Электрическая схема состоит из~трех конденсаторов $C_1$, $C_2$, $C_3$ одинаковой емкости~$C$, катушки с~индуктивностью~$L$, двух идеальных диодов, источника постоянного напряжения~$U_0$, ключа~$K$~(см. рисунок).  Первоначально перед замыканием ключа конденсаторы не~заряжены. Затем ключ переводят в~положение~$1$, и, после установления равновесия, переключают в~положение~$2$.
Чему равны напряжения на~конденсаторах $U_1$, $U_2$ и $U_3$ перед переключением ключа в~положение~$2$?
Чему равно максимальное значение $I_D$ тока через диоды после переключения ключа в~положение~$2$?
В~каких пределах $\left(\left[ U_1^{{min}},\ U_1^{{max}}\right]\right.$, $\left[ U_2^{{min}},\ U_2^{{max}}\right]$ и $\left.\left[ U_3^{{min}},\ U_3^{{max}}\right]\right)$ изменяются напряжения на~конденсаторах после переключения ключа в~положение~$2$?
Качественно изобразите график зависимости сила тока $I$, протекающего через индуктивность, от времени.
Чему равен период колебаний $T$ тока $I$? Активным сопротивлением индуктивности и~проводов можно пренебречь.
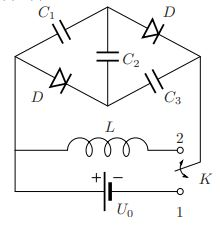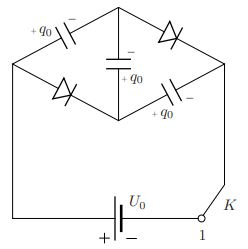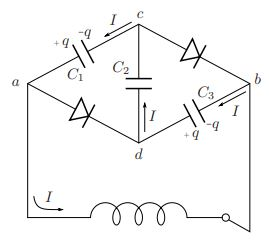
Чему равны напряжения на~конденсаторах $U_1$, $U_2$ и $U_3$ перед переключением ключа в~положение~$2$?
Решение: При~замыкании ключа в~положение~$1$, конденсаторы подключены к~источнику параллельно и~заряжаются до~напряжения~$U_0$ каждый~(см. рисунок).  Заряд конденсаторов при~этом $q_0=CU_0$. Рассмотрим начальный этап колебаний. Ток при~этом течёт в~направлениях, указанных на~рисунке ниже, напряжения на~$C_1$ и~$C_3$ уменьшаются, на~$C_2$~—~увеличивается.  Потенциал~$\varphi_d$ точки~$d$ больше потенциала~$\varphi_a$ точки~$a$, $\varphi_b$ больше, чем $\varphi_c$, ток через диоды не~течет. Пусть в~момент времени~$t$ заряд конденсаторов~$C_1$ и~$C_3$ равен $q(t)$ ($t=0$ при переключении ключа в~положение~$2$), $q(0)=q_0$. Тогда протекший через индуктивность заряд~$\Delta q=q_0-q$, а~на~конденсаторе~$C_2$ заряд $q_2=2q_0-q$. Для контура~$abdca$ $$ L\dot I=\frac{q}{C}-\frac{2q_0-q}{C}+\frac{q}{C}. $$ Учитывая, что $I=-\dot q$, получаем $$ -L\ddot q=\frac{3q}{C}-\frac{2q_0}{C} \quad\Rightarrow\quad L\ddot q+\frac{3}{C}\left(q-\frac{2}{3}q_0\right)=0. $$ Заменив $q-\frac{2}{3}q_0=q_1$, учитывая, что $\ddot q=\ddot q_1$, получим $$ L\ddot q_1+\frac{3}{C}q_1=0. $$ Это уравнение гармонических колебаний, причём при $t=0$ $q_1(0)=q_0/3$. Решение этого уравнения $q_1(t)=q_1(0)\cos{\omega t}=\frac{q_0}{3}\cos{\omega t},$ где $\omega=\sqrt{3/LC}$. Для заряда $q(t)$ имеем $$ q(t)=q_1(t)+\frac{2}{3}q_0=q_0\left(\frac{2}{3}+\frac{1}{3}\cos{\omega t}\right). \tag1 $$ Качественный график $I(t)$~—~синусоида симметричная относительно оси времени и выходящая из начала координат. Ток через индуктивность при~этом меняется по~гармоническому закону $$ I(t)=-\dot q=\frac{\omega q_0}{3}\sin{\omega t}. $$ Для заряда~$q_2(t)$ конденсатора~$C_2$ имеем $$ q_2(t)=2q_0-q(t)=q_0\left(\frac{4}{3}-\frac{1}{3}\cos{\omega t}\right). \tag2 $$ При $t=\frac{T}{2}=\frac{\pi}{\omega}=\pi\sqrt{\frac{LC}{3}}$ ток через индуктивность становится равен~$0$, затем течёт в~обратном направлении. Однако диоды по-прежнему «закрыты», так как $\varphi_d > \varphi_a$ и~$\varphi_b > \varphi_c$, поэтому в~колебаниях участвует всё та~же последовательная цепочка и~все ранее выписанные уравнения для колебаний остаются справедливыми. По~истечении полного периода колебаний~$T=\frac{2\pi}{\omega}=2\pi\sqrt{\frac{LC}{3}}$ ток прекращается, конденсаторы возвращаются в~исходное состояние и~процесс повторяется вновь. Таким образом, в~процессе колебаний ток через диоды не~течет и~колебания тока являются гармоническими с~периодом~$T=2\pi\sqrt{\frac{LC}{3}}$. Напряжение на~конденсаторах~$C_1$ и~$C_3$ в~соответствии с~$(1)$ меняется в~пределах от~$\frac{U_0}{3}$ до~$U_0$, на~конденсаторе~$C_2$ в~соответствии с~$(2)$ в~пределах от~$U_0$ до~$\frac{5U_0}{3}$, знаки зарядов на~пластинах всех трех конденсаторов не~меняются.
Ответ:

Чему равно максимальное значение $I_D$ тока через диоды после переключения ключа в~положение~$2$?
Ответ:

В~каких пределах $\left(\left[ U_1^{{min}},\ U_1^{{max}}\right]\right.$, $\left[ U_2^{{min}},\ U_2^{{max}}\right]$ и $\left.\left[ U_3^{{min}},\ U_3^{{max}}\right]\right)$ изменяются напряжения на~конденсаторах после переключения ключа в~положение~$2$?
Ответ: Напряжение на~конденсаторах~$C_1$ и~$C_3$ меняется в~пределах от~$\frac{U_0}{3}$ до~$U_0$, на~конденсаторе~$C_2$ — в~пределах от~$U_0$ до~$\frac{5U_0}{3}$, знаки зарядов на~пластинах всех трех конденсаторов не~меняются.

Качественно изобразите график зависимости сила тока $I$, протекающего через индуктивность, от времени.
Ответ: Качественный график $I(t)$~—~синусоида симметричная относительно оси времени и выходящая из начала координат.

Чему равен период колебаний $T$ тока $I$?
Ответ: $$ T=2\pi\sqrt{\frac{LC}{3}}. $$
Темы:
T, Электричество, Нелинейный элемент, Цепь с конденсатором, Всероссийские, Нестационарность, Электрические цепи, Цепь с диодом